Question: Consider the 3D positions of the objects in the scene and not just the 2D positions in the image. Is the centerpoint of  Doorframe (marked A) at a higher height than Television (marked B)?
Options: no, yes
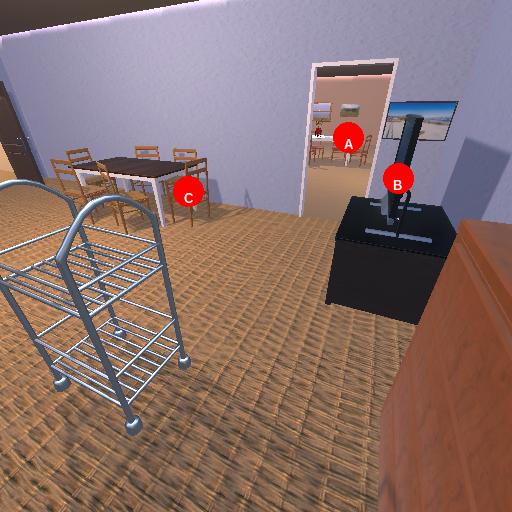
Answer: no